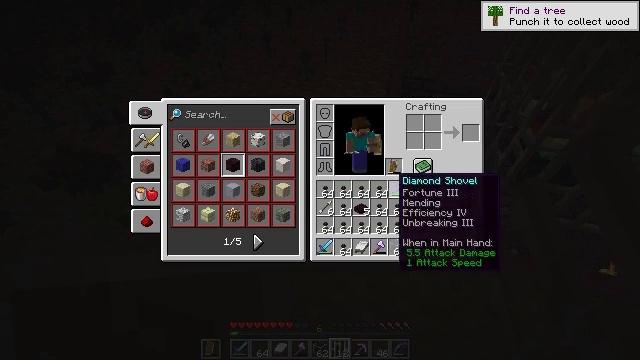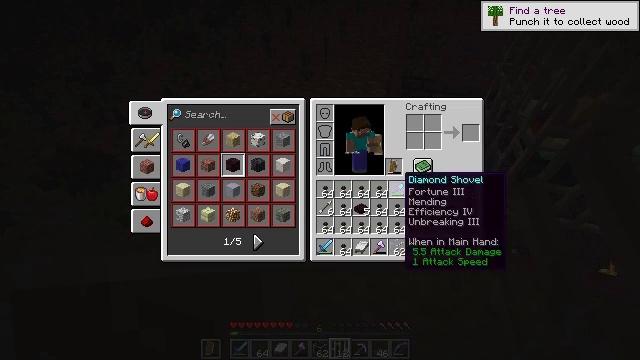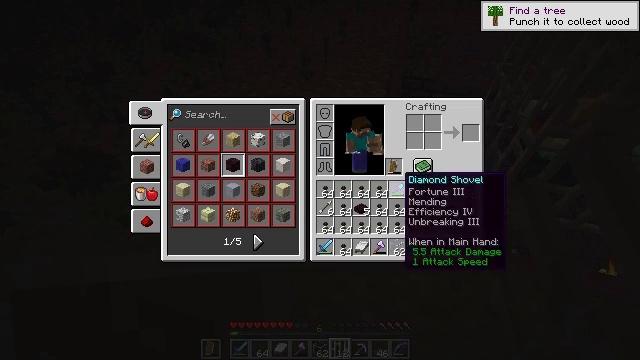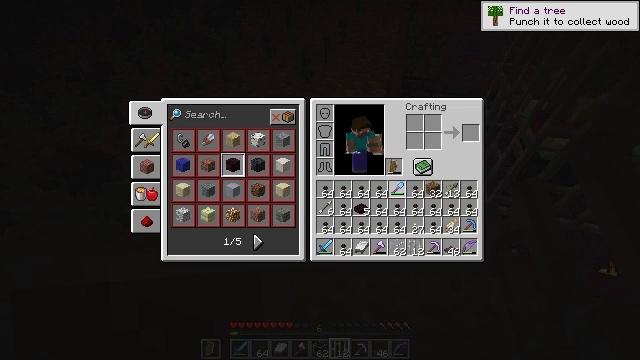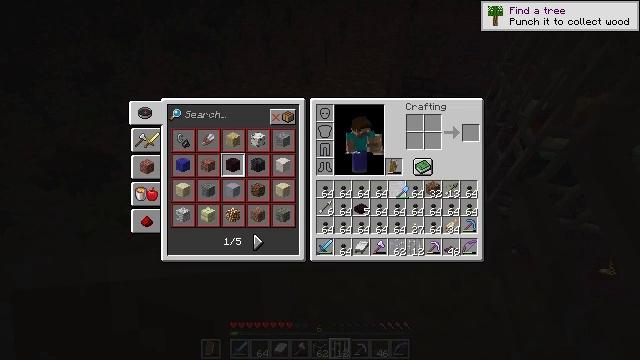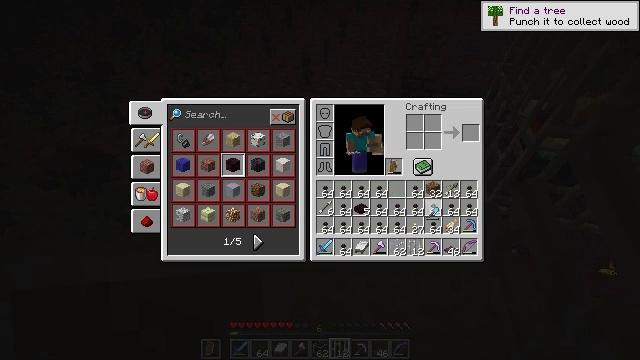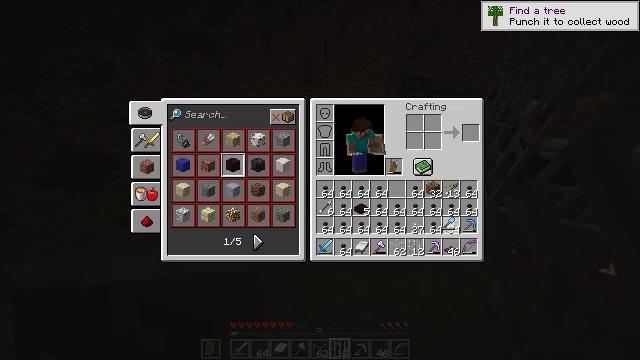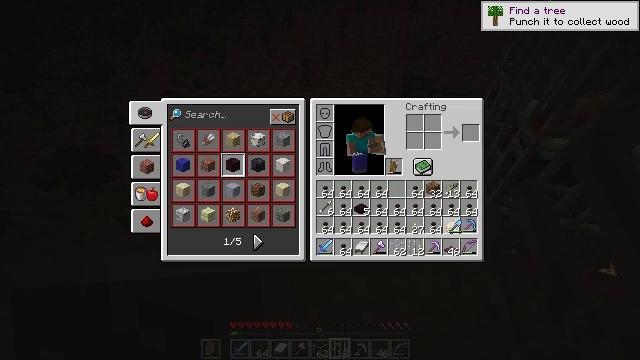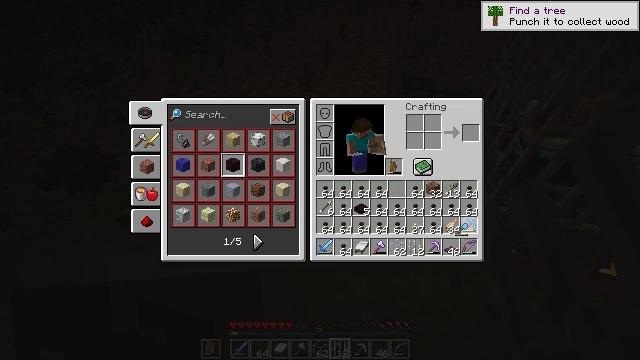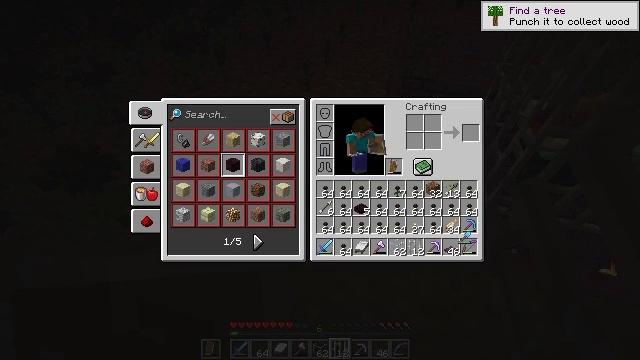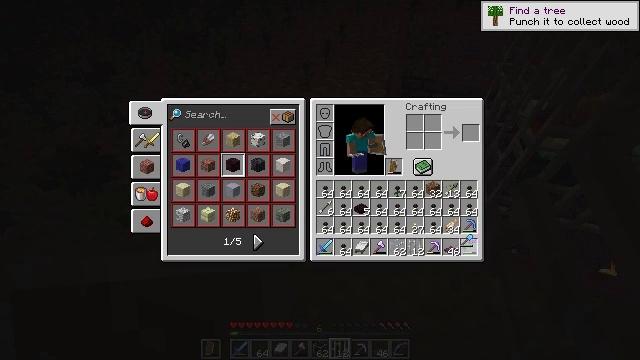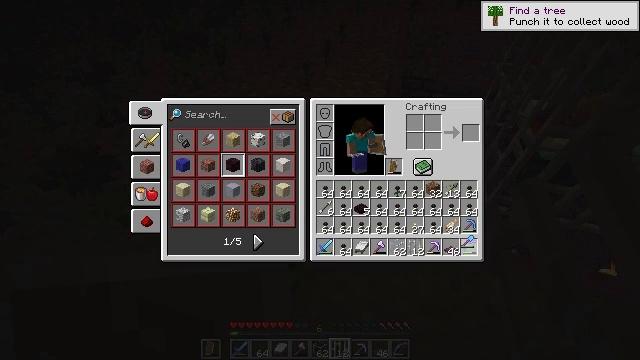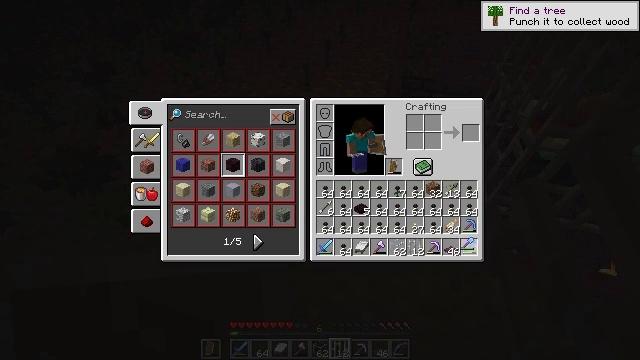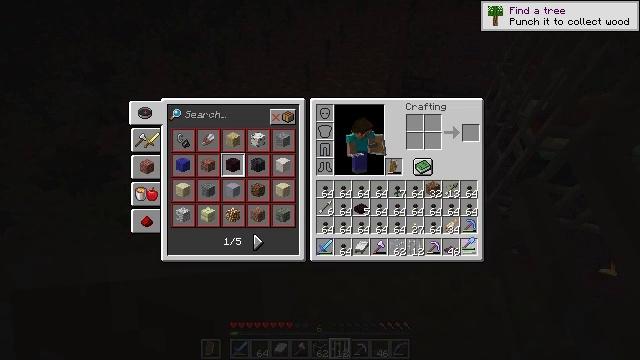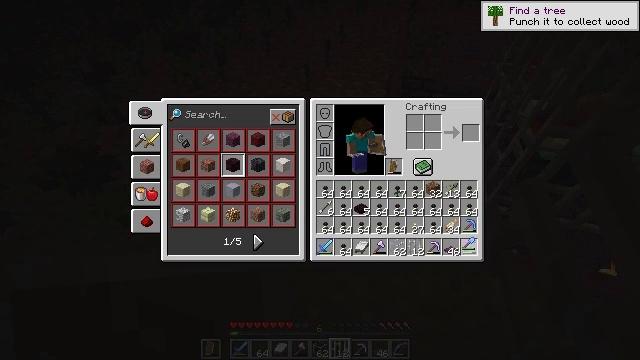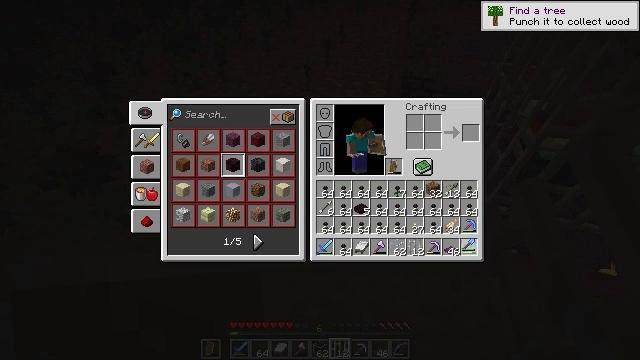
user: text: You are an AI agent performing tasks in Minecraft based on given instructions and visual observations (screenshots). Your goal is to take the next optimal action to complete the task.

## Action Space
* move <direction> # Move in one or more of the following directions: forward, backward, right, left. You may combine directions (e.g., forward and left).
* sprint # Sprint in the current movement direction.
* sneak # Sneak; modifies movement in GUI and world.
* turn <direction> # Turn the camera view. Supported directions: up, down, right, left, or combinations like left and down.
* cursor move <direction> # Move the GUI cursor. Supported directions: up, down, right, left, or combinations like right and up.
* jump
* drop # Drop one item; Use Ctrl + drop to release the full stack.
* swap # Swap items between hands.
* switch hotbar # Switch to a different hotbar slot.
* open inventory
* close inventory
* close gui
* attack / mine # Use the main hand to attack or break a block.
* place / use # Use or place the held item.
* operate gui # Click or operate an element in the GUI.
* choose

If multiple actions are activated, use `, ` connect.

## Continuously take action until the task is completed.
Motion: motion action
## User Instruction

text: drop wither rose
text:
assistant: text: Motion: no_op
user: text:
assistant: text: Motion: no_op
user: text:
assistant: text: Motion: operate gui
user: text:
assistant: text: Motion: operate gui
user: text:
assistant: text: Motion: cursor move right and down
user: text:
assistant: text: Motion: cursor move right and down
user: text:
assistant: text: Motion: cursor move right
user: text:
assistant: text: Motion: no_op
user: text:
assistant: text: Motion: cursor move down
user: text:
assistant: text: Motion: no_op
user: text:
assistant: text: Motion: no_op
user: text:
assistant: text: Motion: no_op
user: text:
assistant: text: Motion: no_op
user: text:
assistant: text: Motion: operate gui
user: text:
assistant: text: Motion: operate gui
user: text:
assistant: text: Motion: no_op
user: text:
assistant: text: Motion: no_op
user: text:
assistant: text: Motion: cursor move left and up
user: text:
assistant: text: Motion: cursor move left and up
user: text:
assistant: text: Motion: cursor move left and up
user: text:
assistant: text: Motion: cursor move left
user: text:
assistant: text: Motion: no_op
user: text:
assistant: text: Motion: no_op
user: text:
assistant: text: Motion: no_op
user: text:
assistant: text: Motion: no_op
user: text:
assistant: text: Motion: no_op
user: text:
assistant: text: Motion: no_op
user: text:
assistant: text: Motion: no_op
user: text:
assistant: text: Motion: no_op
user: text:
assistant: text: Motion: no_op